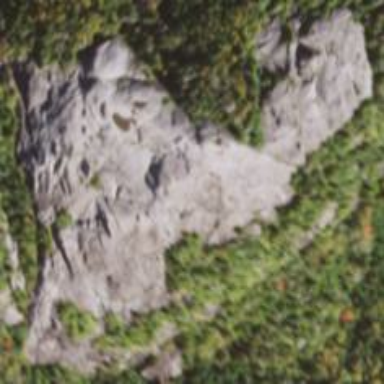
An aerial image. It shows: Landscape dominated by bare rock.